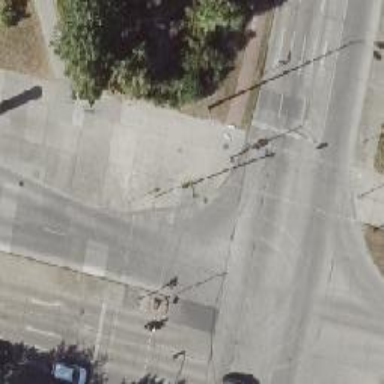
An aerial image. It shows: Concrete sidewalk that functions as footway.